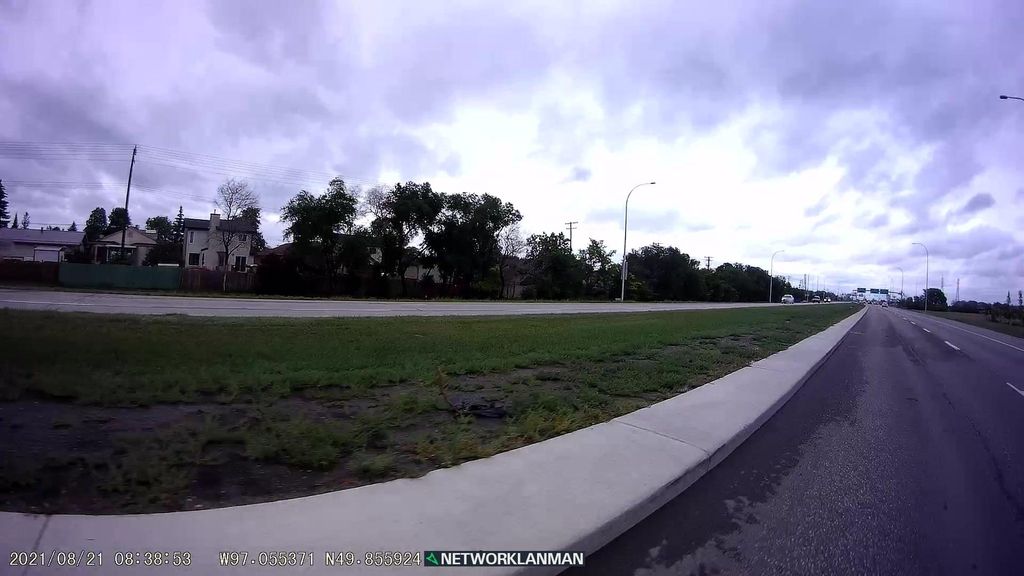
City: winnipeg